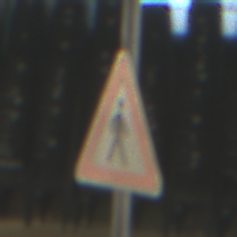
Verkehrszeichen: FussgaengerLinks
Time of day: MorningAfternoon
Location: Roofed (Special)
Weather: NotSpecified
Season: NotSpecified
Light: Artificial